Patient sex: F
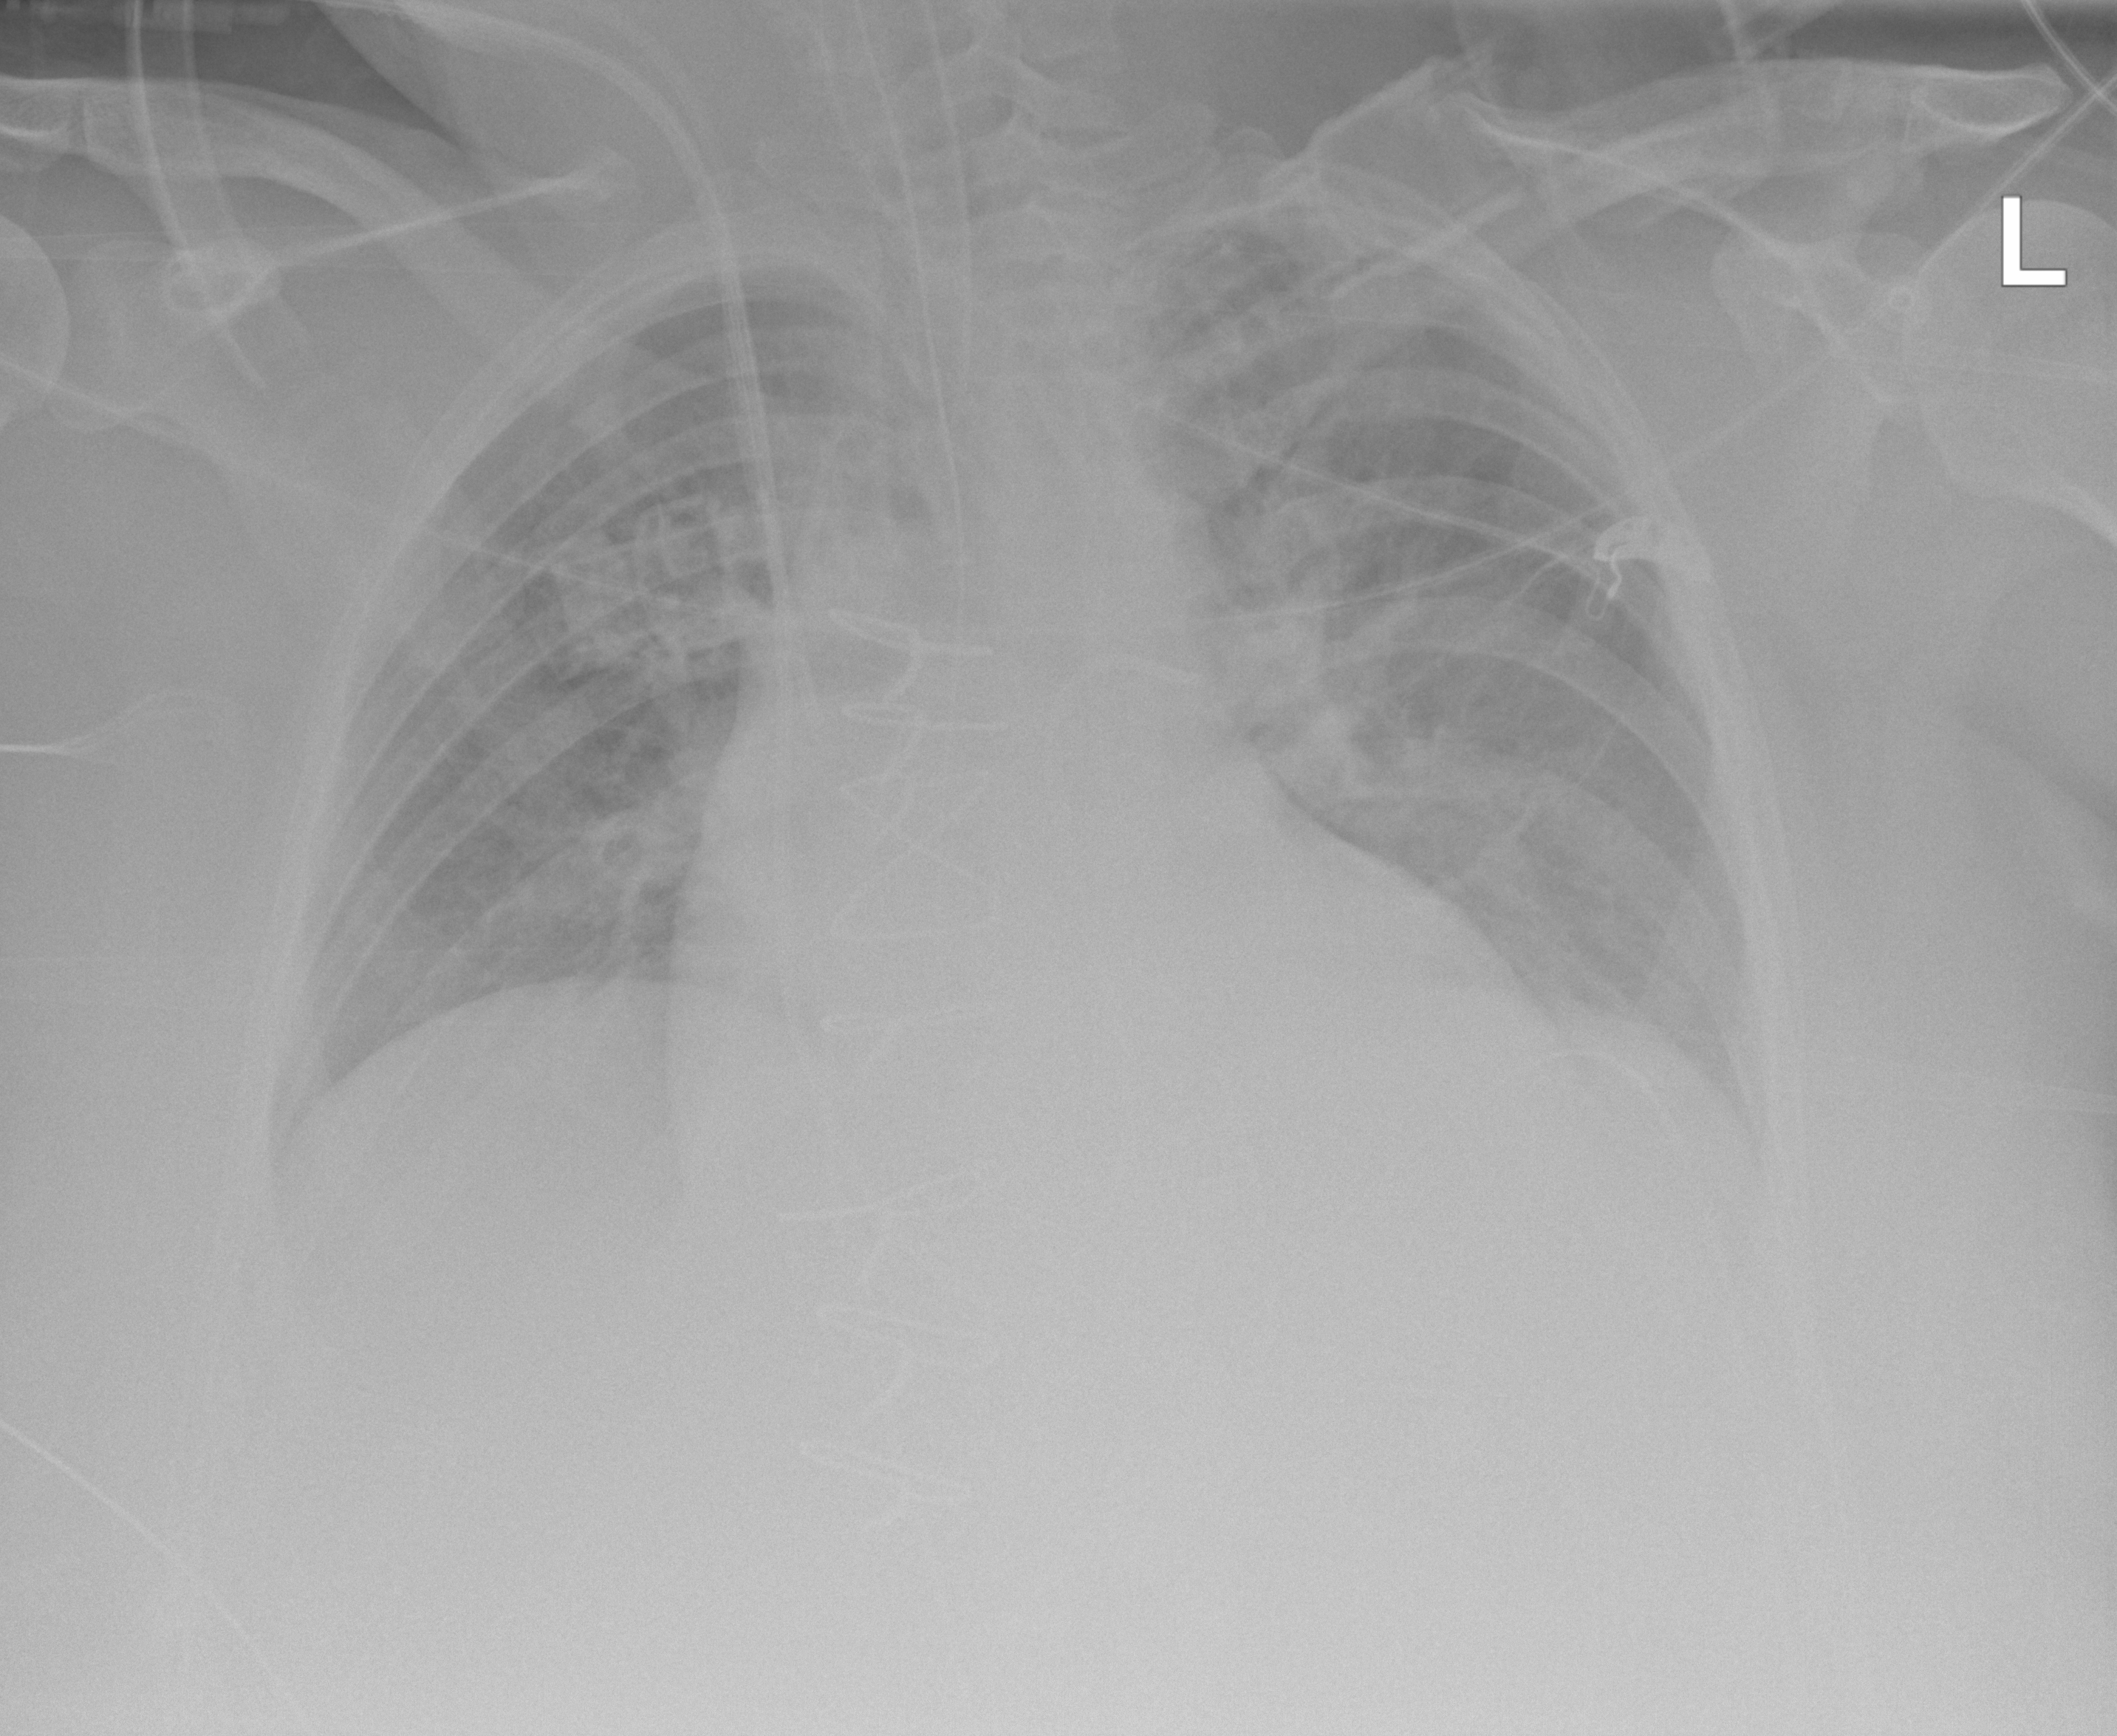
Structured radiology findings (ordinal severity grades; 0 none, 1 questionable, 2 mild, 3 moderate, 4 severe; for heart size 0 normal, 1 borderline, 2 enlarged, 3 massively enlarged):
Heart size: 2
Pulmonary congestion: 2
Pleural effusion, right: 0
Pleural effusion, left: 0
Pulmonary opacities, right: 1
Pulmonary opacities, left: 1
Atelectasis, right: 0
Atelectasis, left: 2